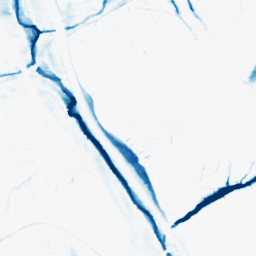
Category: morphological
Decomposition family: morphological_ellipse
Decomposition parameters: operation: closing
width: 10
height: 20
Upsampling method: bilinear
Upsampling parameters: scale: 4
Upsampling scale: 4